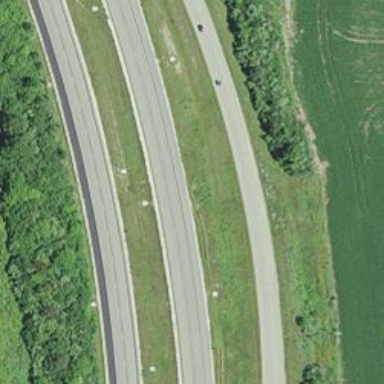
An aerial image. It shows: This image shows trunk highway that functions as expressway.